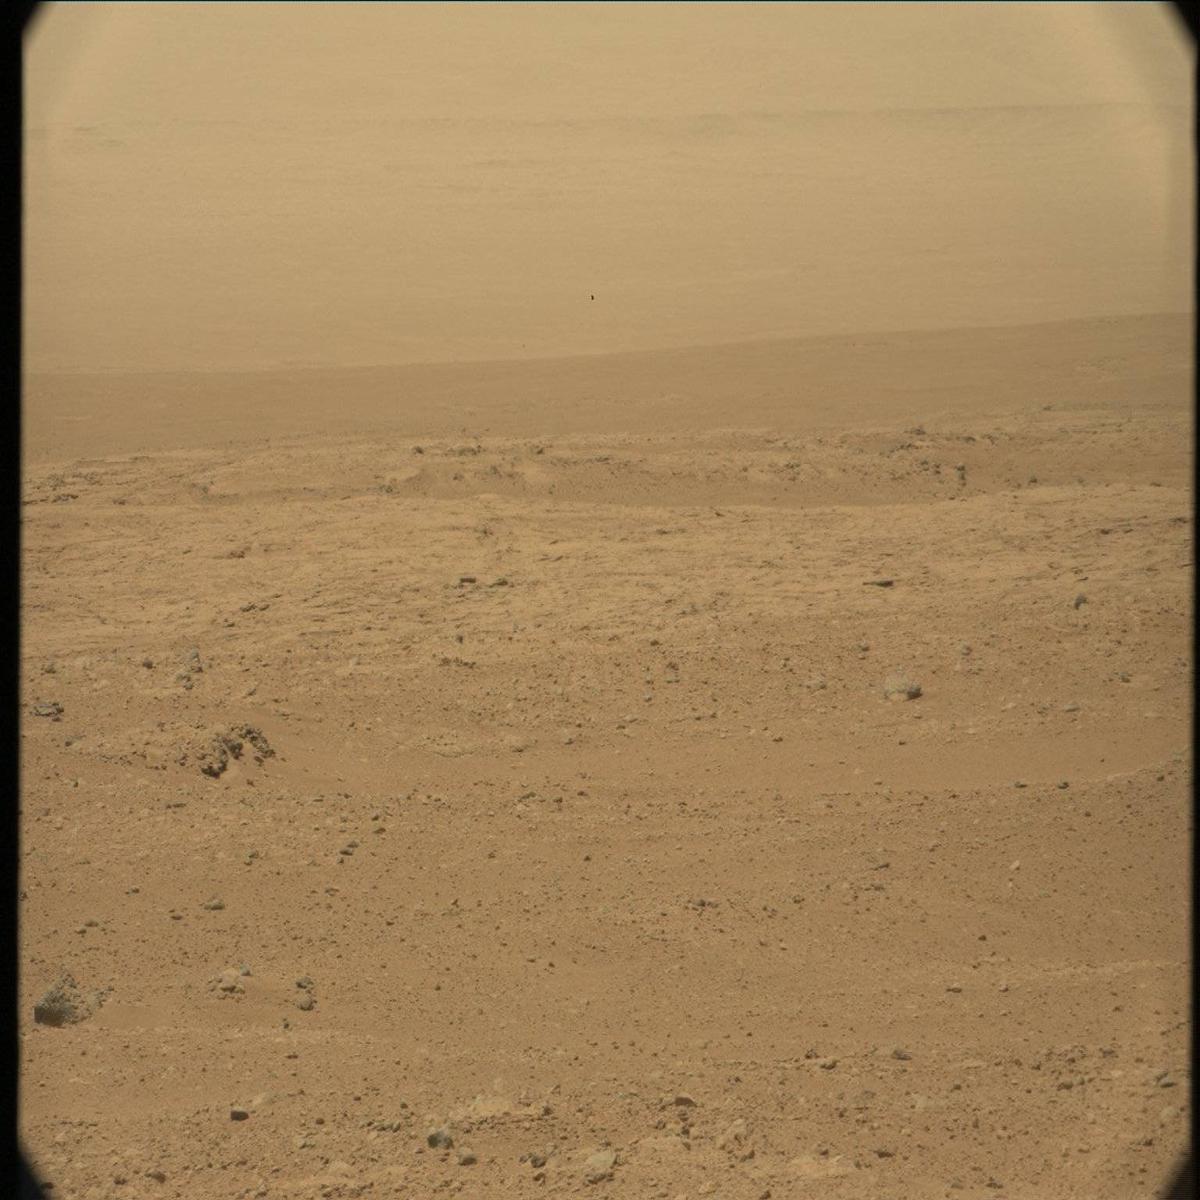
Terrain classes present: Bedrock, Ridge, Rock, Sand / Soil